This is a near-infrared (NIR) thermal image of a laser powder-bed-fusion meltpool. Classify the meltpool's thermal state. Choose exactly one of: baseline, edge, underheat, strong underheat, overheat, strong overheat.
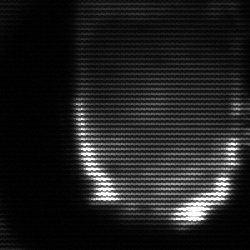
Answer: baseline